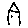
Label: house